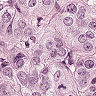
Metastatic tissue present: yes